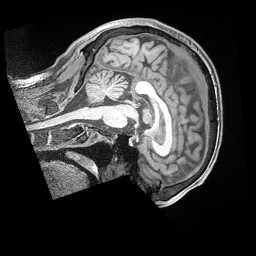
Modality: T1w
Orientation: sagittal
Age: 37
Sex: male
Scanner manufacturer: siemens
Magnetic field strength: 3 T
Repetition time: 2 s
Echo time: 0.00211 s